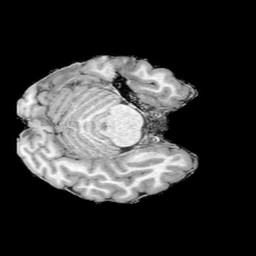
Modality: UNIT1
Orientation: axial